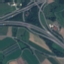
Land use / land cover class: Highway